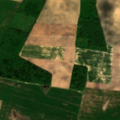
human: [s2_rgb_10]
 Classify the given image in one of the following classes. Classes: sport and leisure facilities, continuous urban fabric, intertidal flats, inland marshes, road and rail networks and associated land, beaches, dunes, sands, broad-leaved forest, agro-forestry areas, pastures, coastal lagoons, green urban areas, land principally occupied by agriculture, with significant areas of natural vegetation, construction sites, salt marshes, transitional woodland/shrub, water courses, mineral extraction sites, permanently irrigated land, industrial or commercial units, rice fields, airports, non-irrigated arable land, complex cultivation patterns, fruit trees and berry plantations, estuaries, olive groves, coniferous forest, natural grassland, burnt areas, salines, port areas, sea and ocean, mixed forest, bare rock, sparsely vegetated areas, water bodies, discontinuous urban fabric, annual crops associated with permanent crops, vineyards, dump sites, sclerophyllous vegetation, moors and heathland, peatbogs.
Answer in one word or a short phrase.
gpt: non-irrigated arable land, broad-leaved forest